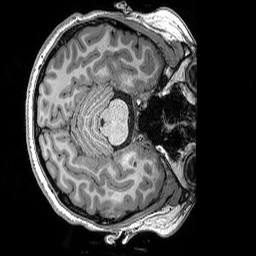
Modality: T1w
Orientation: axial
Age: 21
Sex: female